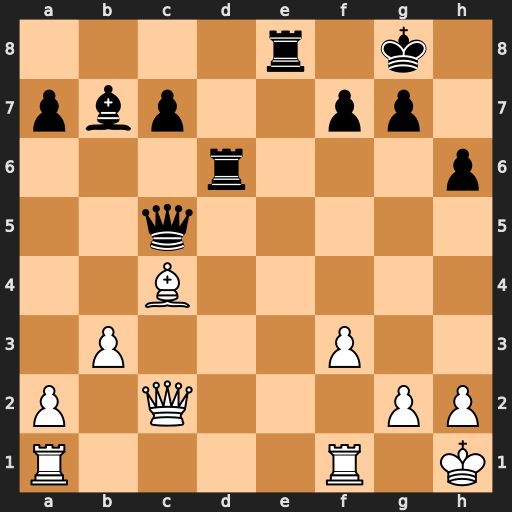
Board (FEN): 4r1k1/pbp2pp1/3r3p/2q5/2B5/1P3P2/P1Q3PP/R4R1K
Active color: w
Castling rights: -
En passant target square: -
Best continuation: Bxf7+ Kxf7 Qxc5